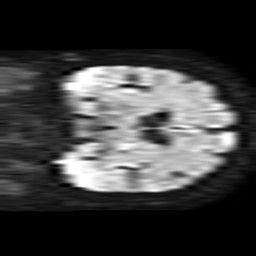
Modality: TRACE
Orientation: coronal
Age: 64
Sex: female
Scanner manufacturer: philips
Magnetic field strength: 1.5 T
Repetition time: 3.136 s
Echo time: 0.06922 s